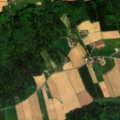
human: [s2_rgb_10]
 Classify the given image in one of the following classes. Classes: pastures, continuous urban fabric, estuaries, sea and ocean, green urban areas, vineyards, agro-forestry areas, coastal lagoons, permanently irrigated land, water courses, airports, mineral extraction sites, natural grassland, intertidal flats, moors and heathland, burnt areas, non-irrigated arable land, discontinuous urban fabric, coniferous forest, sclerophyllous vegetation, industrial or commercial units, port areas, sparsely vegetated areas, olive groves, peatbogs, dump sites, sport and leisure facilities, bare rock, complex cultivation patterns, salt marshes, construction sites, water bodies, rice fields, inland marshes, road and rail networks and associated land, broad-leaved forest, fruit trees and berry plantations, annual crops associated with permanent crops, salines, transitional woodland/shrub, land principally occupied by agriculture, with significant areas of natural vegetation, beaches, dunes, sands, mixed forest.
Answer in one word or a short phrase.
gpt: non-irrigated arable land, broad-leaved forest, mixed forest